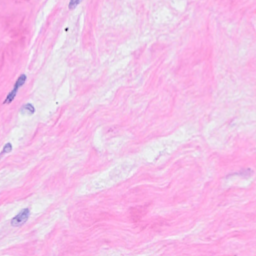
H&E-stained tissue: Breast